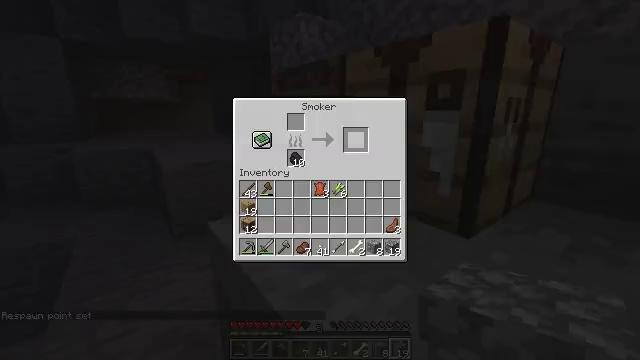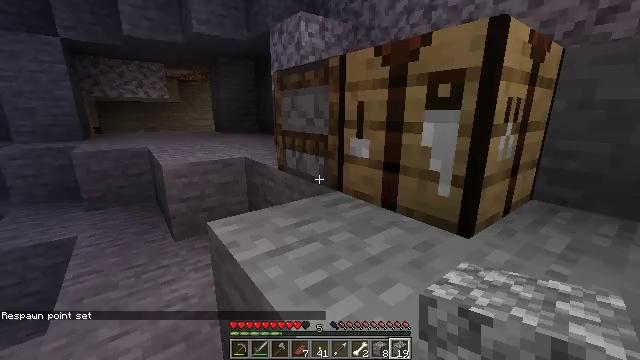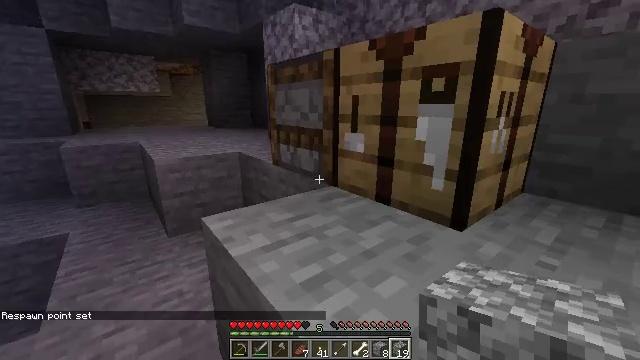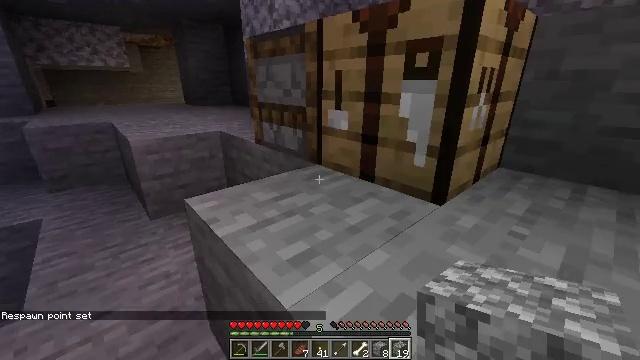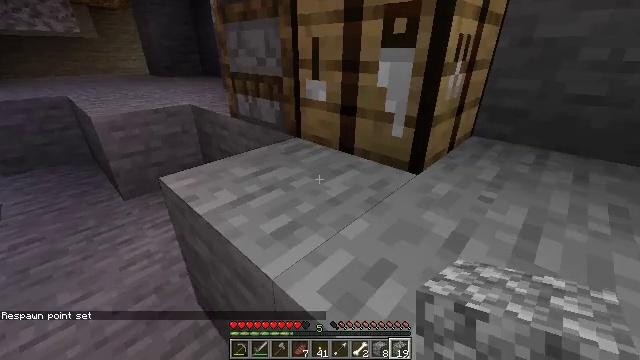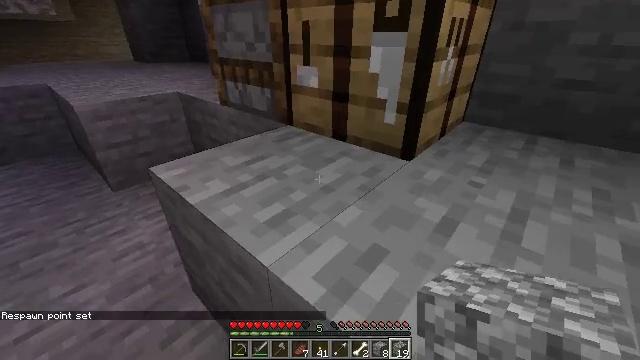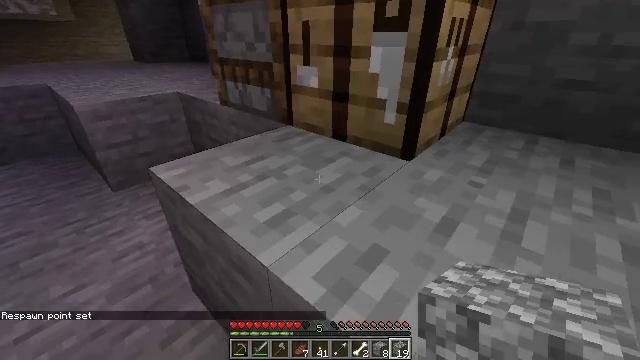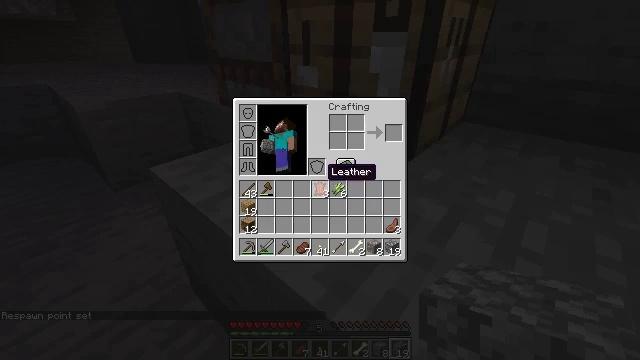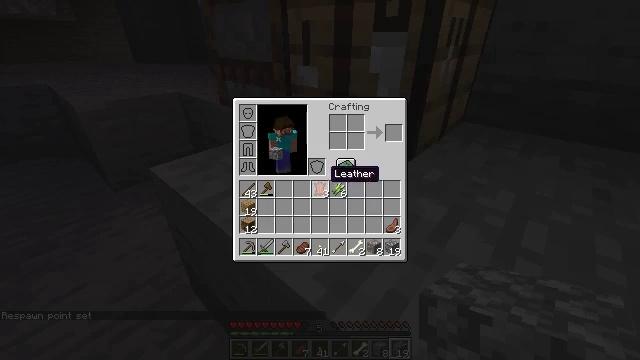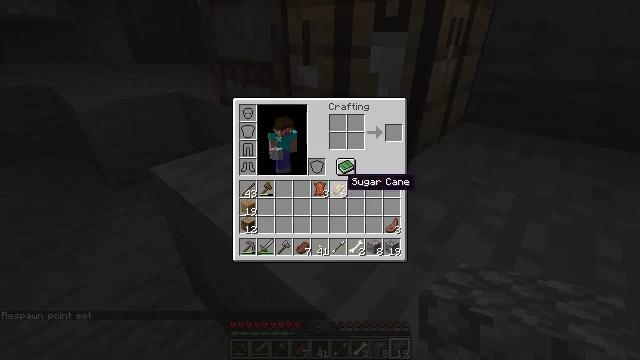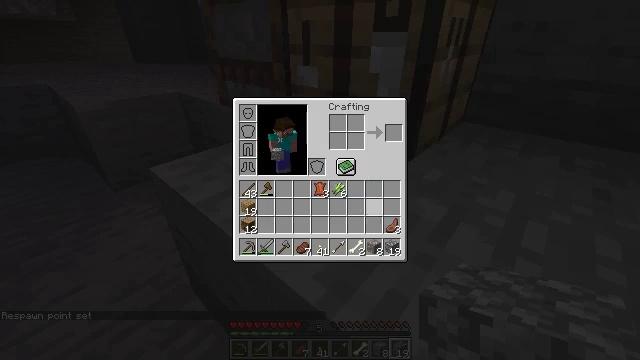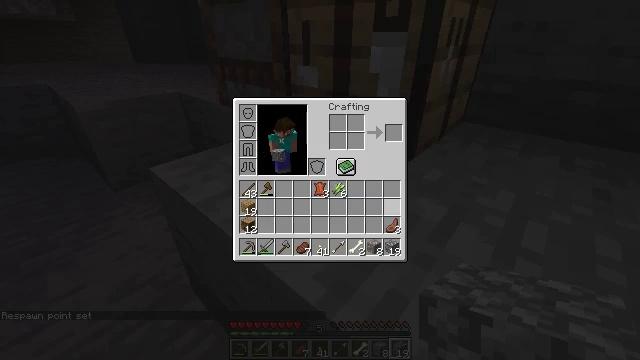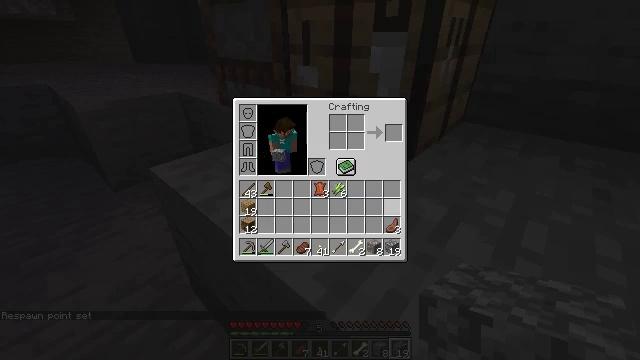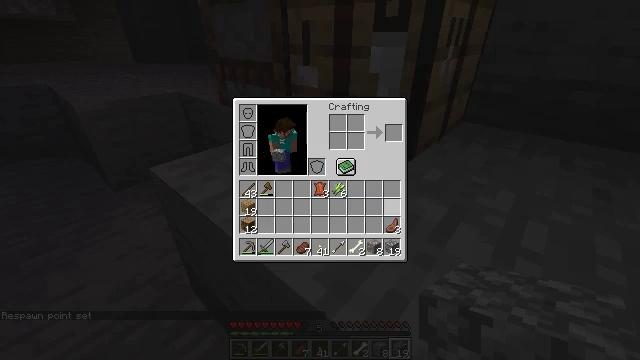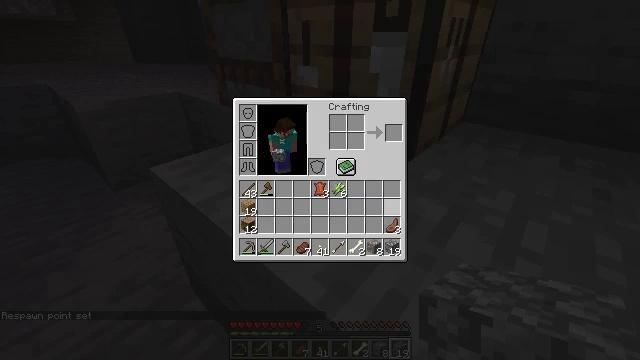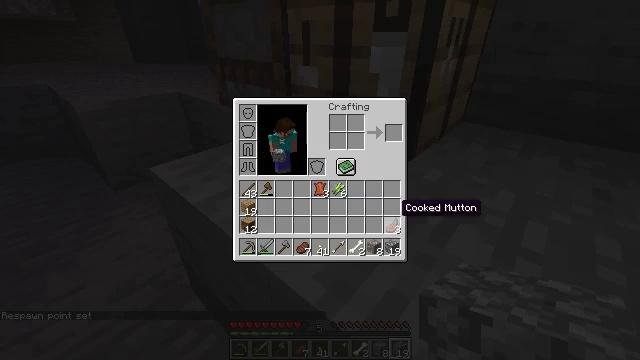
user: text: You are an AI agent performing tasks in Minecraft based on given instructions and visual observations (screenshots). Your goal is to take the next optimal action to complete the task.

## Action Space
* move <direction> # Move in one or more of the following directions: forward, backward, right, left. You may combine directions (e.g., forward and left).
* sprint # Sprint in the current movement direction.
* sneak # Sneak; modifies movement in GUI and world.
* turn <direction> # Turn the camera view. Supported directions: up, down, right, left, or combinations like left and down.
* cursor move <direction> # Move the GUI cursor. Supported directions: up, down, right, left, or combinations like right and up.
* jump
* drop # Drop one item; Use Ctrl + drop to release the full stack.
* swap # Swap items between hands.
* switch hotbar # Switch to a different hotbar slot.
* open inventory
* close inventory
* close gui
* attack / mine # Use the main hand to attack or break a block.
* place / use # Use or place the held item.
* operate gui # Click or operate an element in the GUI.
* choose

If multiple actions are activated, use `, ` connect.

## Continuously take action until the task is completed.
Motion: motion action
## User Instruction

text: Dismantle the red bed.
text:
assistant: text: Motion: open inventory
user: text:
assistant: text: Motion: turn right and down, open inventory
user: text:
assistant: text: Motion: turn right and down, open inventory
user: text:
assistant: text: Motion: turn right and down
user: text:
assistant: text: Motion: turn right and down
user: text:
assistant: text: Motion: no_op
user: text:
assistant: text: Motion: close inventory
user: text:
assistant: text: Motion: close inventory
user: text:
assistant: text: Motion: cursor move right and down, close inventory
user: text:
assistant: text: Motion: cursor move right and down, open gui
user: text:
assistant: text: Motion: cursor move right
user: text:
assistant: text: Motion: no_op
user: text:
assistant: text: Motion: no_op
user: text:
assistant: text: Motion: no_op
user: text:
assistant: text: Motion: no_op
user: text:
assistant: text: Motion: operate gui
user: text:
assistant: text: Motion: operate gui
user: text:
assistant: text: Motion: operate gui
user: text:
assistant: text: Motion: no_op
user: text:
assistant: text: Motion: cursor move left
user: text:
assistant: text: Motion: cursor move left
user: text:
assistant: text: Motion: cursor move left
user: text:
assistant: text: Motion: cursor move left
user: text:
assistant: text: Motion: no_op
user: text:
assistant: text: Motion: no_op
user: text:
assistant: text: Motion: no_op
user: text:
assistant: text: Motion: no_op
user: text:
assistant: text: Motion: no_op
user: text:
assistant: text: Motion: operate gui
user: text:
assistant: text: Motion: operate gui